Current action and preconditions to check: path_clear

Your task: For each precondition in the list above, predict whether it will hold at this action.

Consider the current scene as observed from the mobile robot's camera, and analyze the predicted future states of all dynamic agents (e.g., people, animals, vehicles, or any moving entities) within the NEXT SECOND.

IMPORTANT: Only answer "very likely" if you are absolutely certain—based on strong, clear evidence—that a dynamic agent will violate the precondition in the predicted future state. Do NOT answer "very likely" for unlikely, ambiguous, or low-probability risks.

Ask yourself for each precondition: Is there a high probability, with clear and convincing evidence, that the predicted future states of any dynamic agent will interfere with the predicted future state of the currently executing action within the NEXT SECOND, causing that precondition to fail?

Assess the risk level based on these predictions. Use "likely" or "very likely" if motions create a clear risk of interference.

Use "neutral" or "improbable" if agents are nearby but their predicted paths are clearly diverging or non-conflicting.

Failure Risk Categories: "very improbable", "improbable", "neutral", "likely", "very likely"

Answer Format: Output ONLY the probability_of_failure value from these categories: "very improbable", "improbable", "neutral", "likely", "very likely"

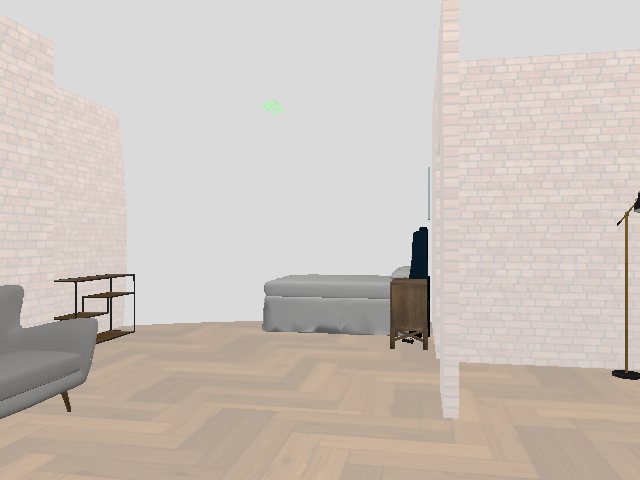

Answer: very improbable